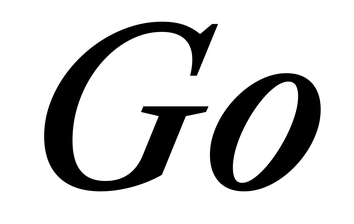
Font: LibreCaslonText-Italic_Medium_Italic